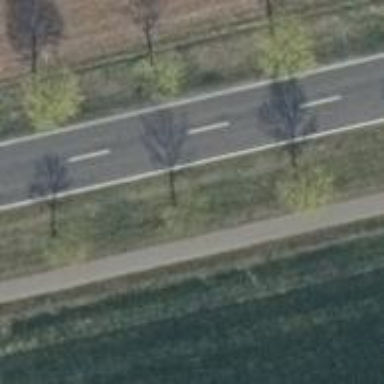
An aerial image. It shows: Row of trees in natural setting.